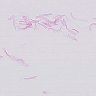
Metastatic tissue present: no